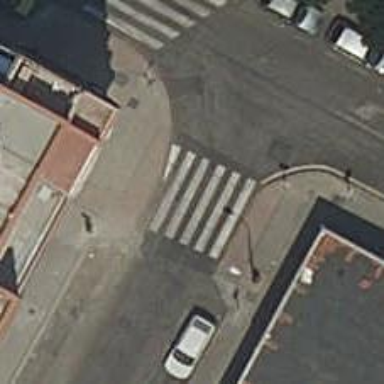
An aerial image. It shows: Uncontrolled zebra crossing on the road.